Interaction volume radius: 5 \u00c5
Interaction volume height: 10 \u00c5
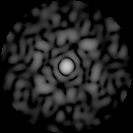
Disorder parameter: 0.7705